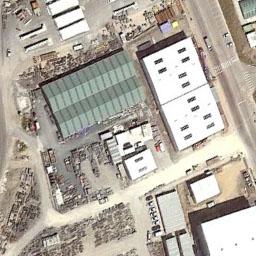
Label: industrial_area